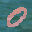
Label: 0